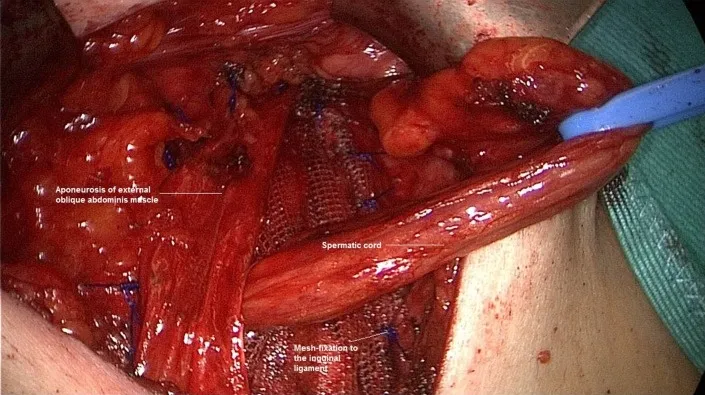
Closure of the lateral re-recurrent hernia in Lichtenstein technique (right groin).
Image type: medical_photograph (other_medical_photograph)